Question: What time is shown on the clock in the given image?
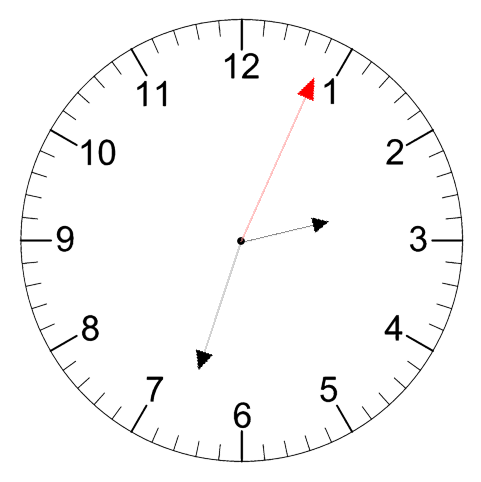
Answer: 02:33:04